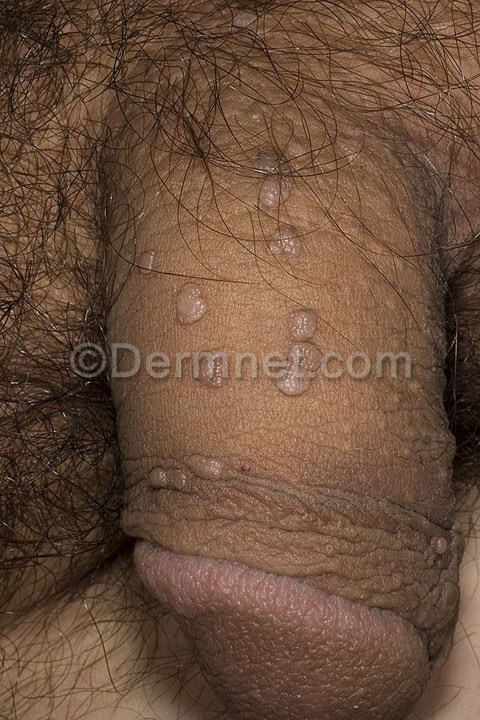
Disease: Herpes HPV and other STDs Photos